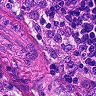
Metastatic tissue present: no